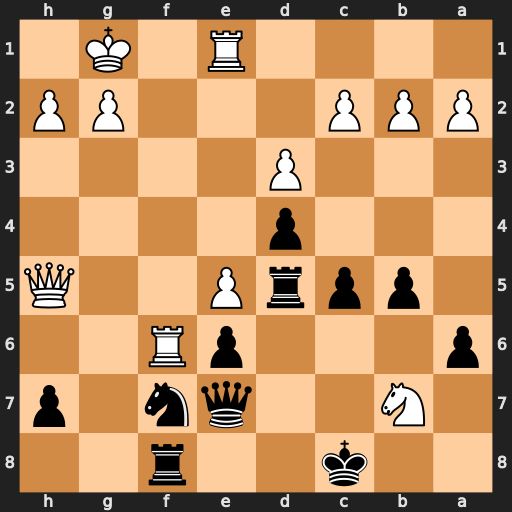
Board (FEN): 2k2r2/1N2qn1p/p3pR2/1pprP2Q/3p4/3P4/PPP3PP/4R1K1
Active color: b
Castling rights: -
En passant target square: -
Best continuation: Qxf6 exf6 Rxh5